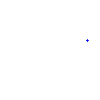
Particle: proton